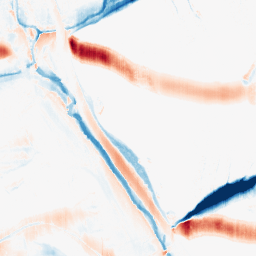
Category: morphological
Decomposition family: morphological_ellipse
Decomposition parameters: operation: average
width: 30
height: 5
Upsampling method: cubic_catmull_rom
Upsampling parameters: scale: 8
Upsampling scale: 8